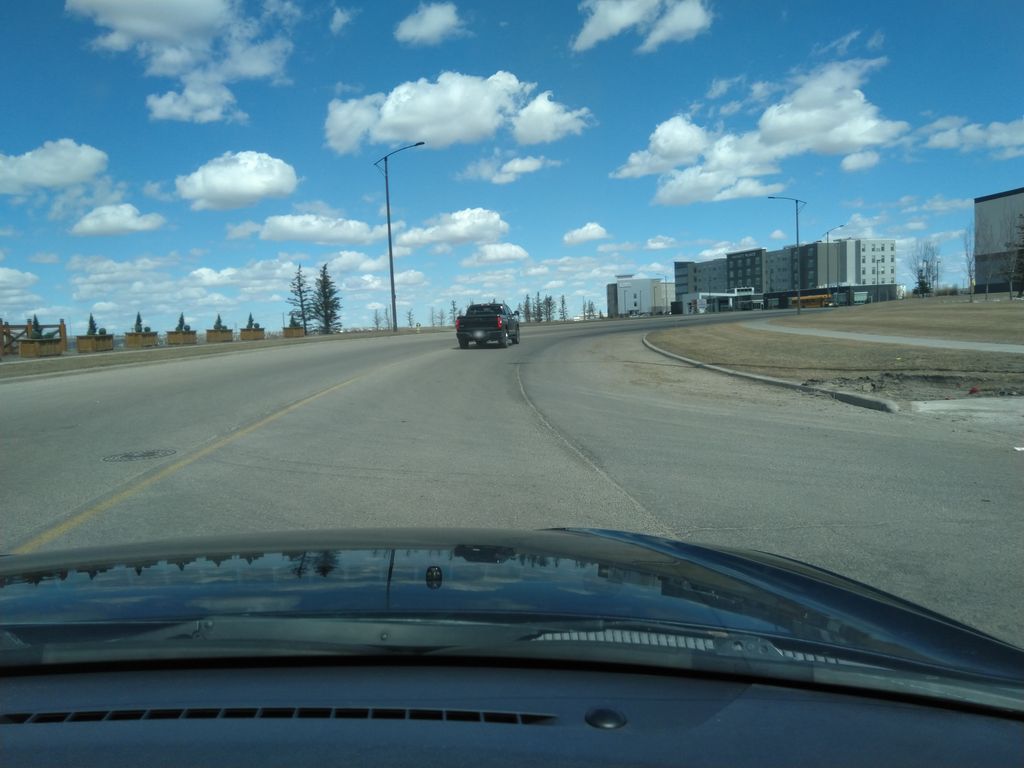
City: calgary